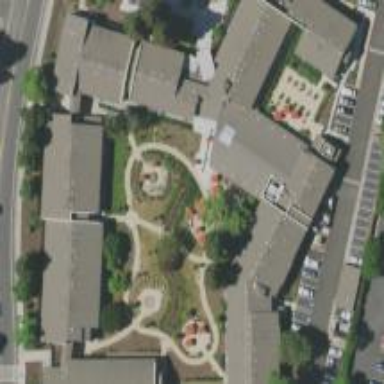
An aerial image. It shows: Hospital building.